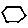
Label: hexagon